Field crop: maize
Growth stage: 2
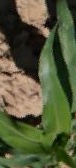
Species: maize